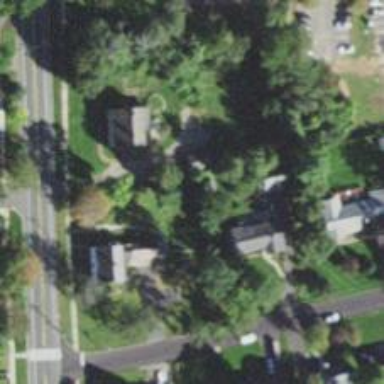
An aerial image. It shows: Residential driveway used as service road.